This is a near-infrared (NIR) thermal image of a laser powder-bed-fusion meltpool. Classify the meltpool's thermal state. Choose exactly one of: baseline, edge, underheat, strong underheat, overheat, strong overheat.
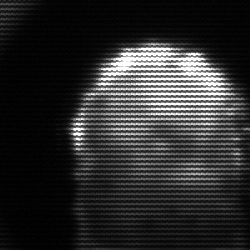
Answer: baseline